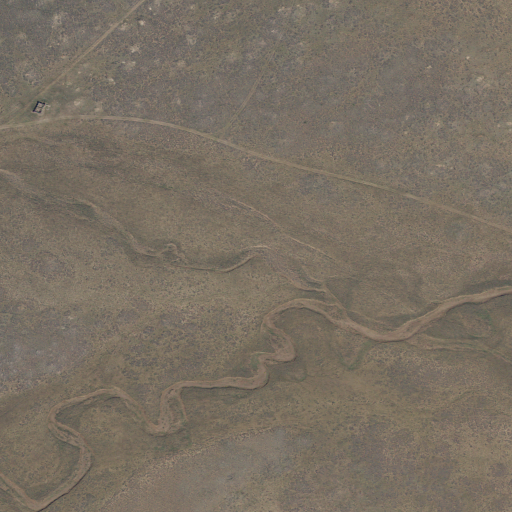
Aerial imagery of valley in Utah named Hare Valley containing only shrub